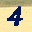
Label: 4